Brain MRI, t1w sequence, axial 2D slice.
Patient: age 33, sex F, weight 95 kg, height 1.95 m
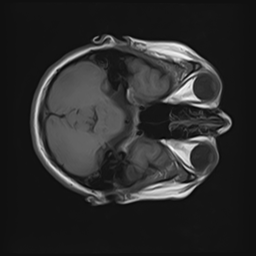